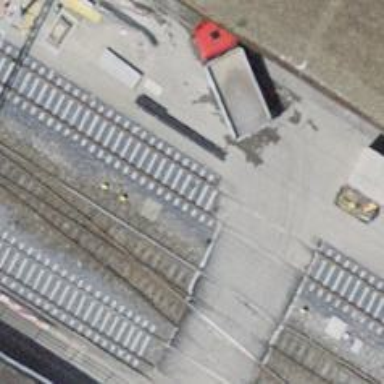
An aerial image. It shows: Single-track railway with electrified contact lines.